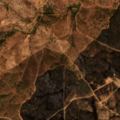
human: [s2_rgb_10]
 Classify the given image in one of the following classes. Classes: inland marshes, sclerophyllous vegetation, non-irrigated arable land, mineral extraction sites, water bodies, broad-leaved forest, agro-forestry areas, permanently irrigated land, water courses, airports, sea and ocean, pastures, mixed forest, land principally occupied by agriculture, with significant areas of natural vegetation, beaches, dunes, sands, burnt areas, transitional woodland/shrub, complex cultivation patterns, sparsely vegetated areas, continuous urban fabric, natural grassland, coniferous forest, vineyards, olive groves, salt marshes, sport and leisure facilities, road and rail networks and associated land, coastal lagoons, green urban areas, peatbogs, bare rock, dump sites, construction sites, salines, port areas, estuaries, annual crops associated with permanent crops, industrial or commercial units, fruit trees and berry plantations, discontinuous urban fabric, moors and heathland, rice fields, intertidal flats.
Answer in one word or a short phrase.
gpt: pastures, land principally occupied by agriculture, with significant areas of natural vegetation, agro-forestry areas, broad-leaved forest, transitional woodland/shrub